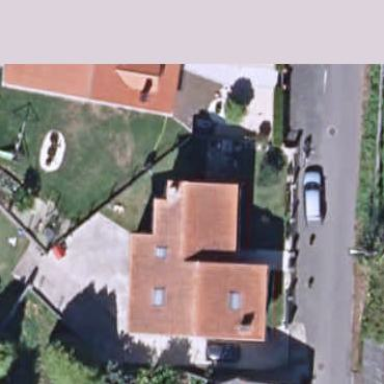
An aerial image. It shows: Simple house.